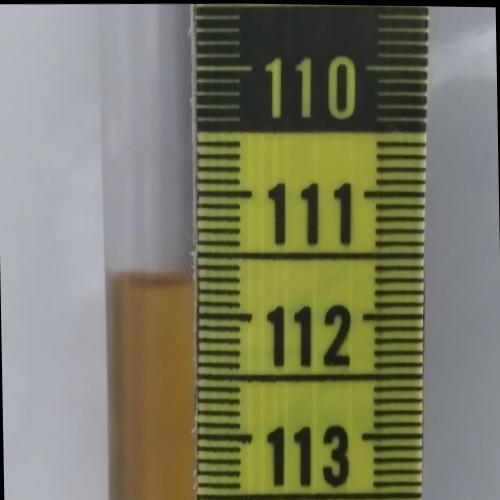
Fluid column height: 111.7 cm